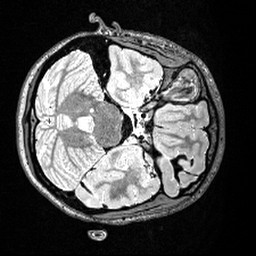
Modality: T2w
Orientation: axial
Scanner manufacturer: siemens
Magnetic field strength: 3 T
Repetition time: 3.2 s
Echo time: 0.566 s